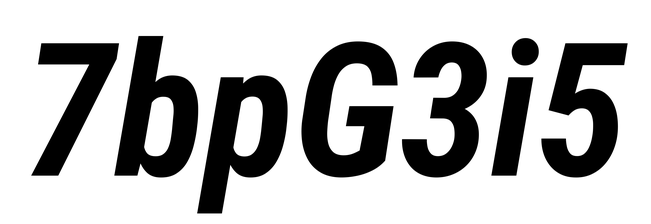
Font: Roboto-Italic_Condensed_Bold_Italic